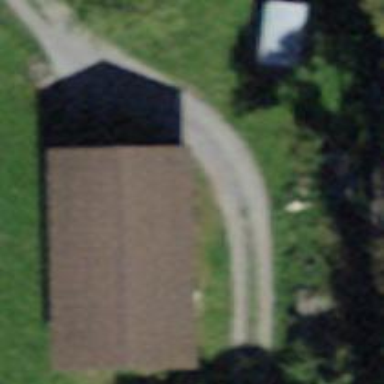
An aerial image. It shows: Barn.